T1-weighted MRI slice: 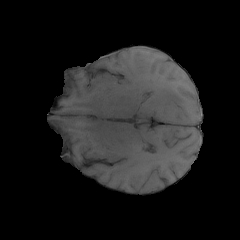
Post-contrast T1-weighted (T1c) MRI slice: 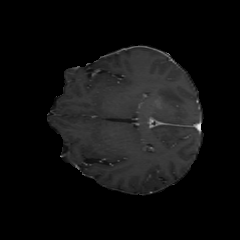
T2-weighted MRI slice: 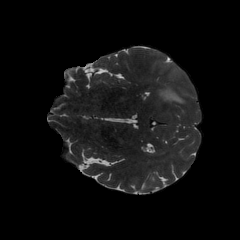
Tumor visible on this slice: yes